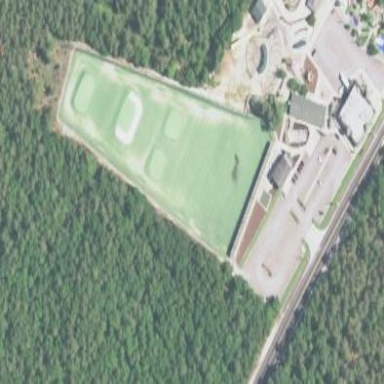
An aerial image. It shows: Driving range for golf on grass.